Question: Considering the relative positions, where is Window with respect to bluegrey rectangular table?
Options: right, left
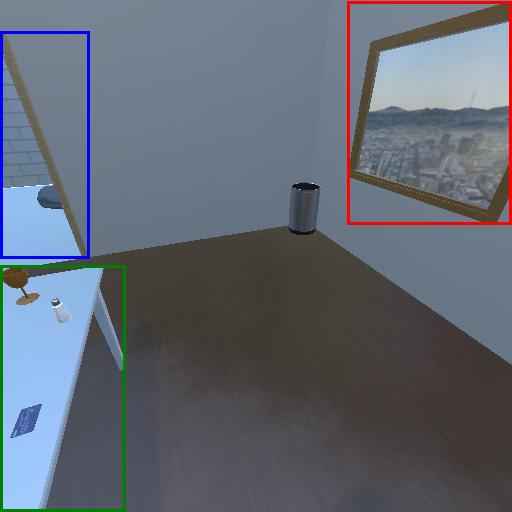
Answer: right